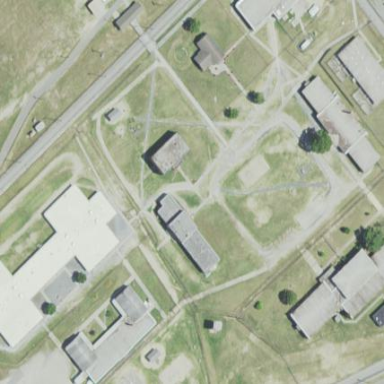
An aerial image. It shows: Prison.